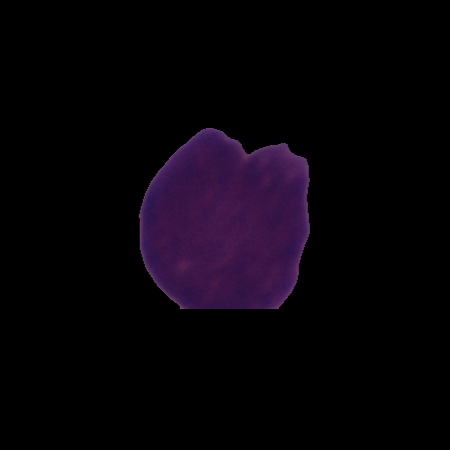
Label: cancer